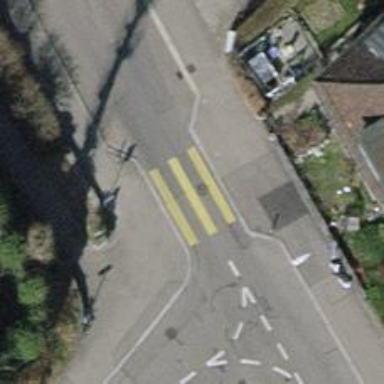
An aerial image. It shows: Paved footway with zebra crossing.